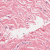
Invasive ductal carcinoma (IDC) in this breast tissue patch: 0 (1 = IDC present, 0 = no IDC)